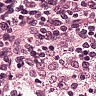
Metastatic tissue present: no